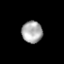
Tissue: skin
Cell type: Epithelial cells
Senescence score: 0.2724
Nuclear area (px): 439
Mean DAPI intensity: 170.909